Platform: Mobile
Application: Arc Browser
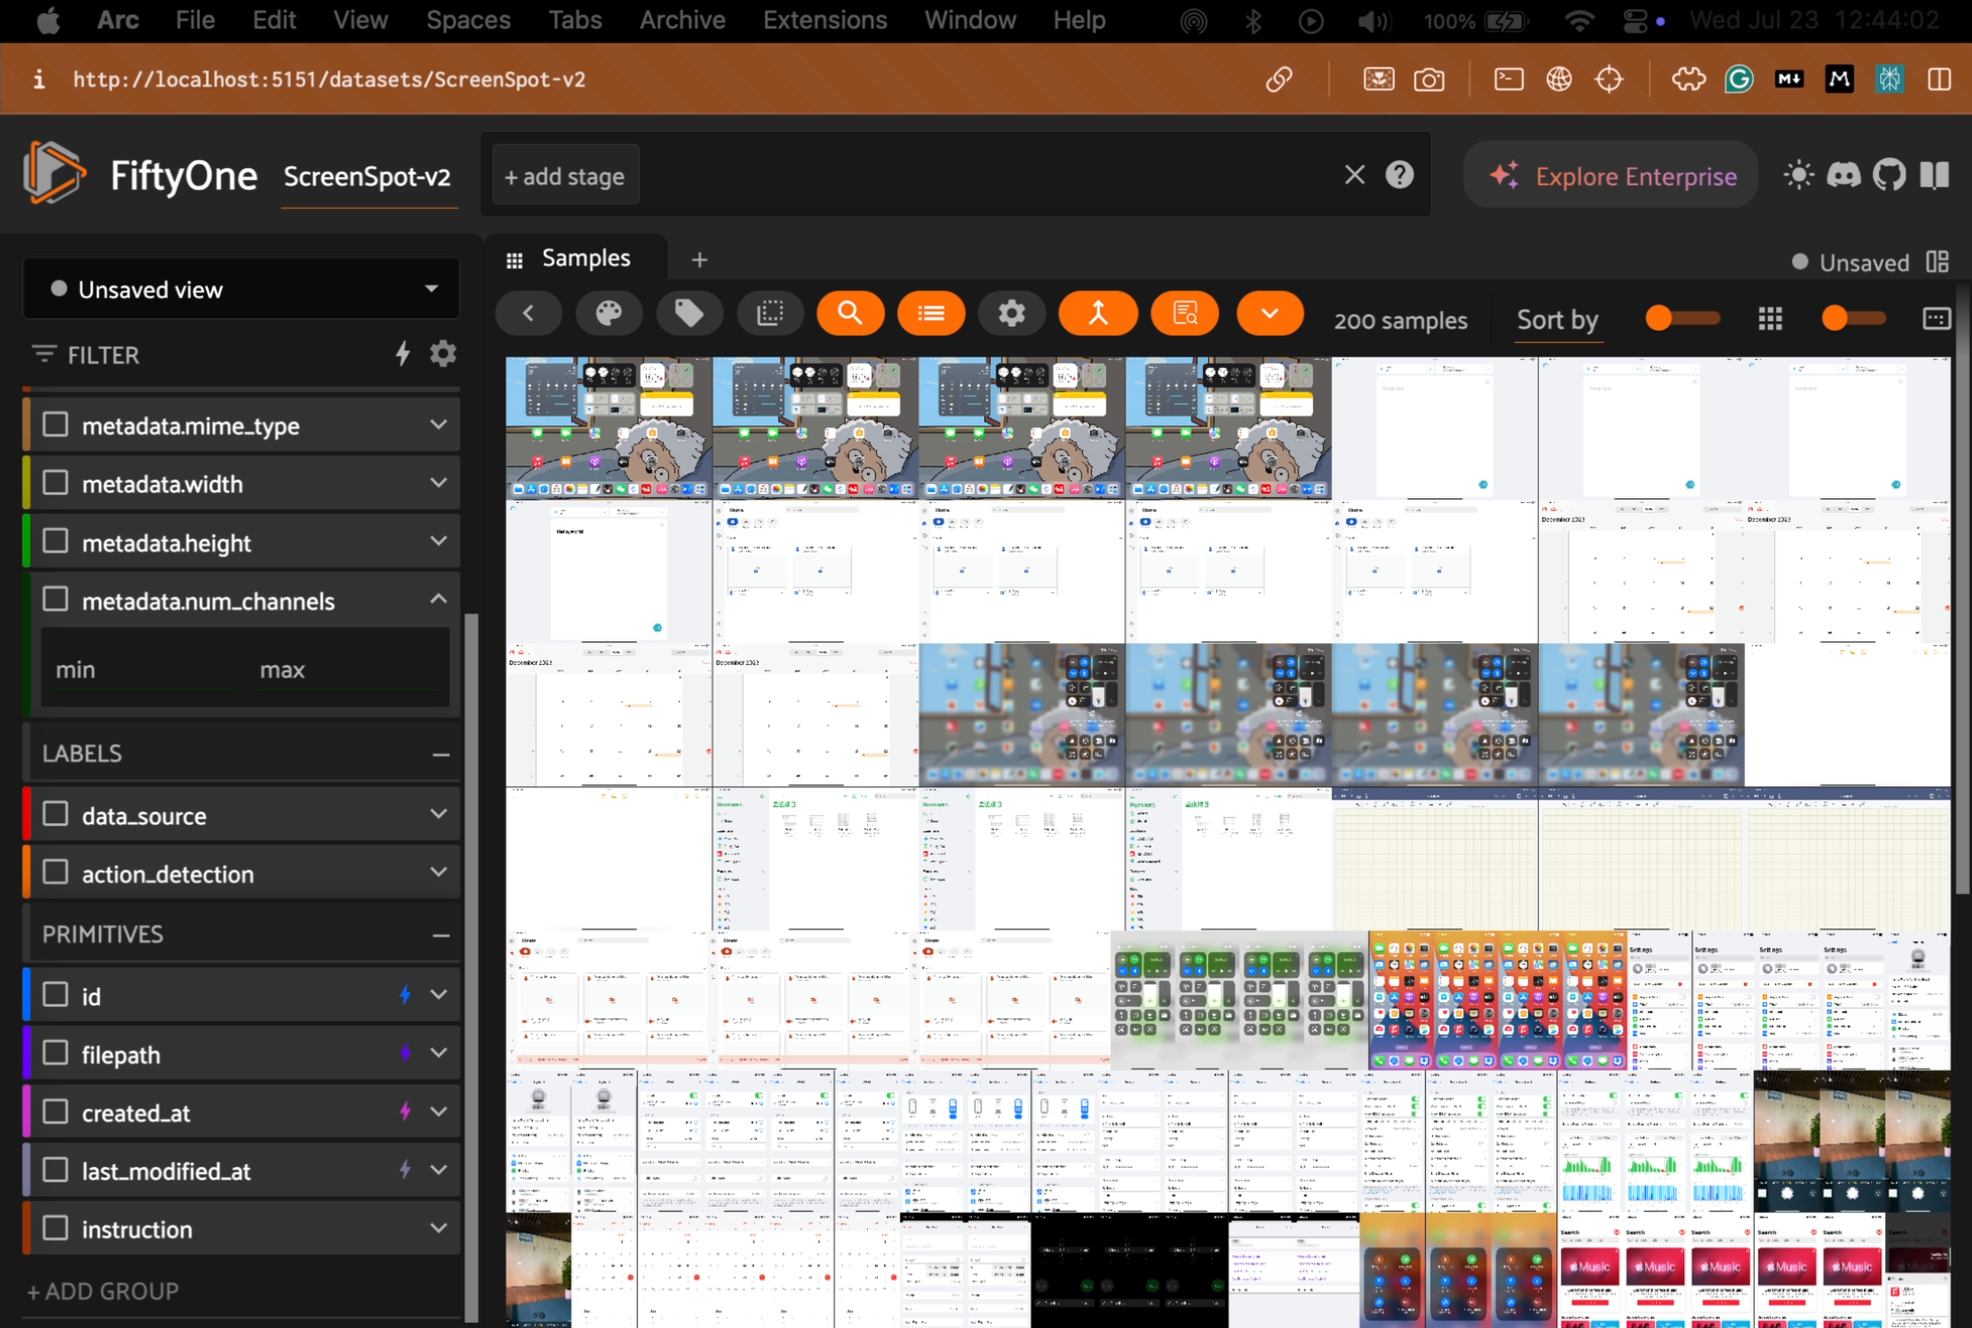
task_description: Increase the spacing between samples in the samples panel
action_type: drag
element_info: Slider

task_description: Increase the size of the sample thumbnail in the samples panel
action_type: drag
element_info: Slider

task_description: Reset spacing of samples in the samples panel
action_type: click
element_info: Icon

task_description: Reset size of thumbnails of samples in the samples panel
action_type: click
element_info: Icon